Question: I have 2 Jpanel (leftpanel and rightpanel) on JFrame. How can I change the cursor when the mouse's over the intersection area of 2 panels?

So far, i tried :
'''
...
public void mouseMoved(MouseEvent e) {
if (leftpanel.contains(e.getPoint()) && rightpanel.contains(e.getPoint())){
frame.setCursor(Cursor.getPredefinedCursor(Cursor.W_RESIZE_CURSOR));
}
else{ frame.setCursor(Cursor.getPredefinedCursor(Cursor.DEFAULT_CURSOR));
};
'''
but it was not working..
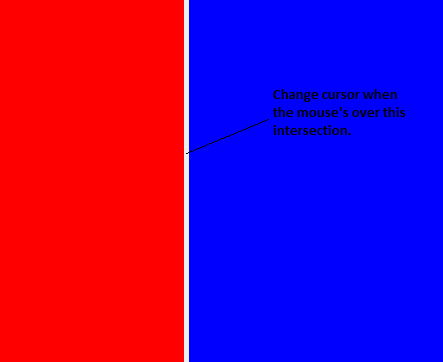
Answer: Your question was how to detect the intersection of two panels and change the cursor. Here is an example of how to do that
'''
public static void overlapTest() {
final JPanel p1 = new JPanel();
final JPanel p2 = new JPanel();
p1.setBackground(Color.RED);
p2.setBackground(Color.BLUE);
final JPanel container = new JPanel();
container.setLayout(null);
container.add(p1);
container.add(p2);
p1.setBounds(0,0,120,100);
p2.setBounds(80,0,120,100);
Dimension size = new Dimension(200,100);
container.setPreferredSize(size);
container.addMouseMotionListener(new MouseMotionListener() {
@Override
public void mouseDragged(MouseEvent arg0) {
}
@Override
public void mouseMoved(MouseEvent e) {
Point pt1 = e.getPoint();
pt1.translate(-p1.getX(), -p1.getY());
Point pt2 = e.getPoint();
pt2.translate(-p2.getX(), -p2.getY());
if (p1.contains(pt1) && p2.contains(pt2)) {
System.out.println("both contain: " + e.getPoint());
container.setCursor(Cursor.getPredefinedCursor(Cursor.W_RESIZE_CURSOR));
}
else{
container.setCursor(Cursor.getPredefinedCursor(Cursor.DEFAULT_CURSOR));
};
}
});
}
'''